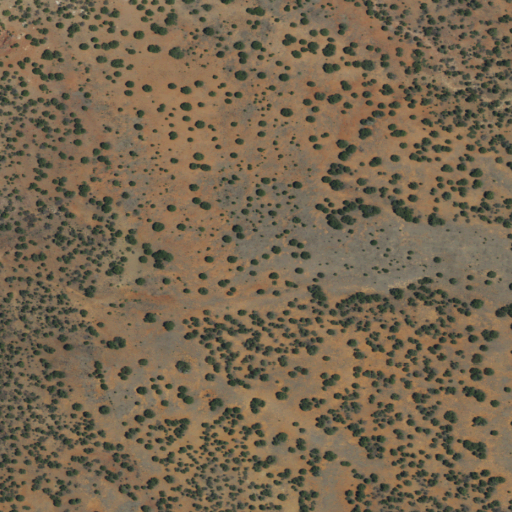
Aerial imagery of mountain in New Mexico named East Mesa containing shrub and evergreen forest